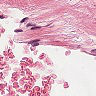
Metastatic tissue present: no